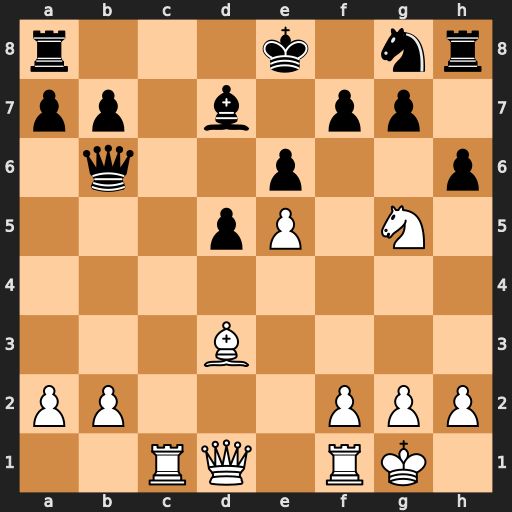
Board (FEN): r3k1nr/pp1b1pp1/1q2p2p/3pP1N1/8/3B4/PP3PPP/2RQ1RK1
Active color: w
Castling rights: kq
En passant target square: -
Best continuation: Qh5 hxg5 Qxh8